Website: home-depot
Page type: orders-overview
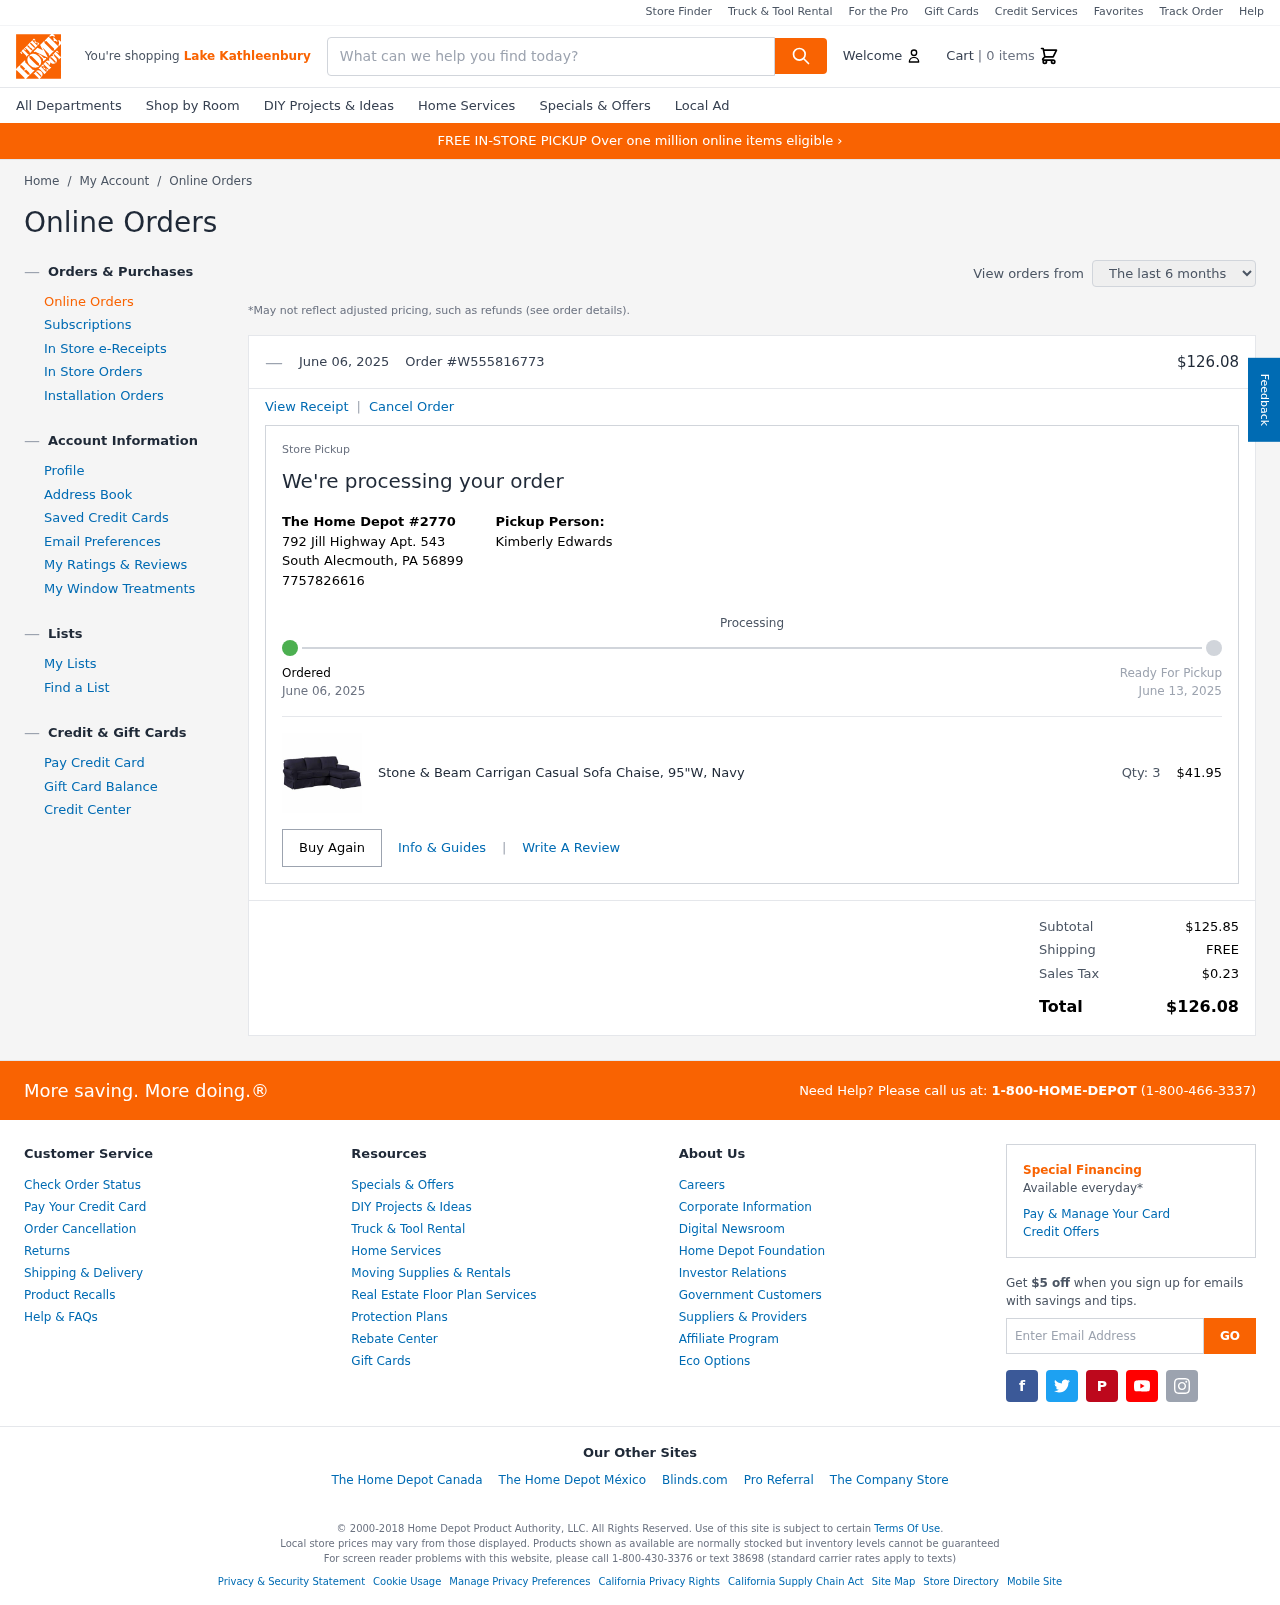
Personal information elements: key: PII_CITY
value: Lake Kathleenbury
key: PII_FULLNAME
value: Kimberly Edwards
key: PII_LOCATION1_CITY_STATE_ZIP
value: South Alecmouth, PA 56899
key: PII_LOCATION1_STREET
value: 792 Jill Highway Apt. 543
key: PII_PHONE
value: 7757826616
Product elements: key: PRODUCT1_NAME
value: Stone & Beam Carrigan Casual Sofa Chaise, 95"W, Navy
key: PRODUCT1_PRICE
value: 41.95
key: PRODUCT1_QUANTITY
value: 3
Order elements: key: ORDER_NUM_ITEMS
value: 0
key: ORDER_DATE
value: June 06, 2025
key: ORDER_ID
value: W555816773
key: ORDER_TOTAL
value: $126.08
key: ORDER_DELIVERY_DATE
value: June 13, 2025
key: ORDER_SUBTOTAL
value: $125.85
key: ORDER_SHIPPING_COST
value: FREE
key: ORDER_TAX
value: $0.23
Search elements: key: HEADER_SEARCH
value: What can we help you find today?